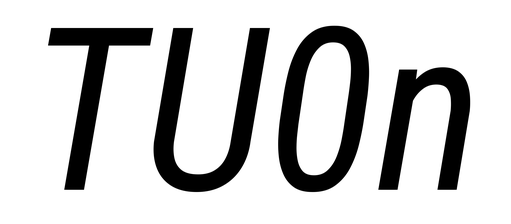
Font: Roboto-Italic_Condensed_Italic